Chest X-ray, AP view. Patient: 43 years old, sex M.
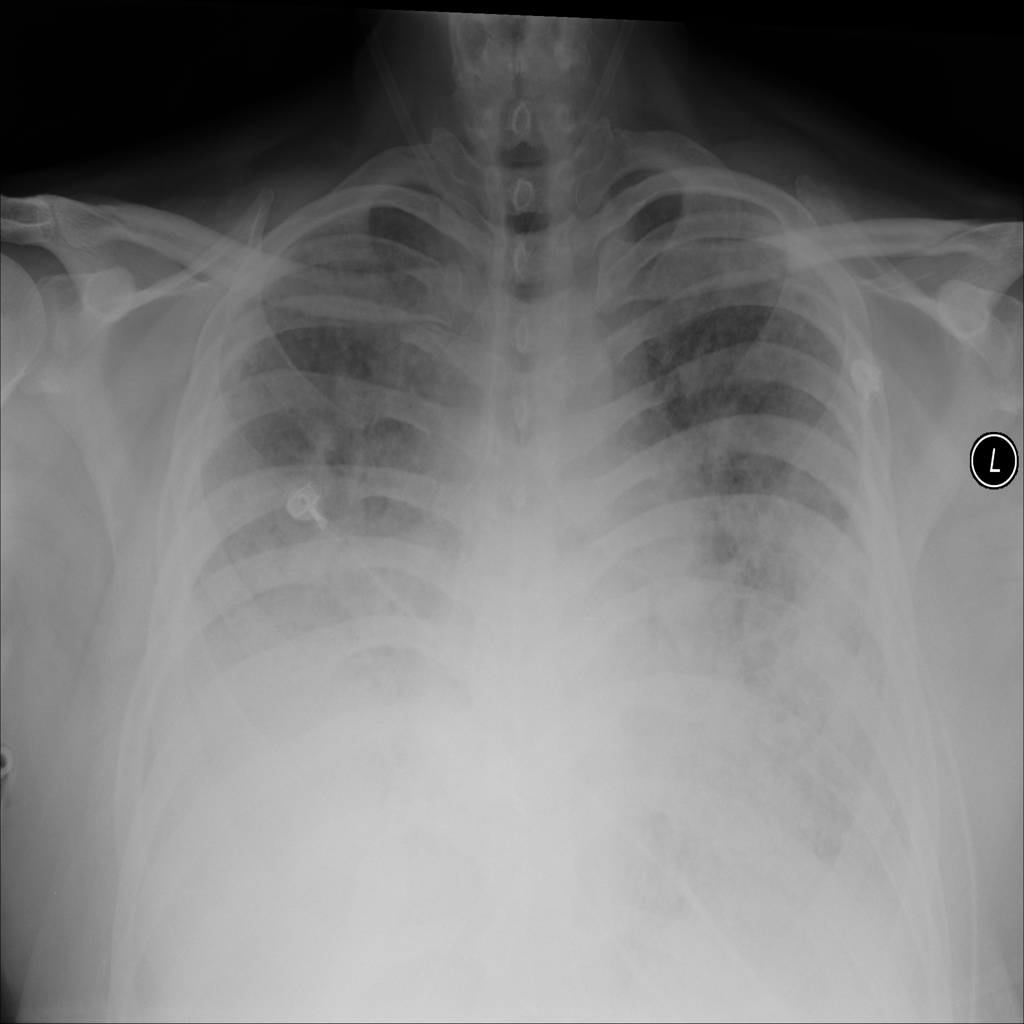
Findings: No Finding